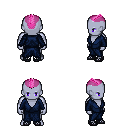
a pixel art fantasy rpg character, male body template, dark elf, purple skin, blue robe, white pants, pink short mohawk hairstyle, ghillies, four views (front, back, left, right), 2x2 character sprite sheet, small pixel art, hard edges, no anti-aliasing